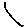
Label: line